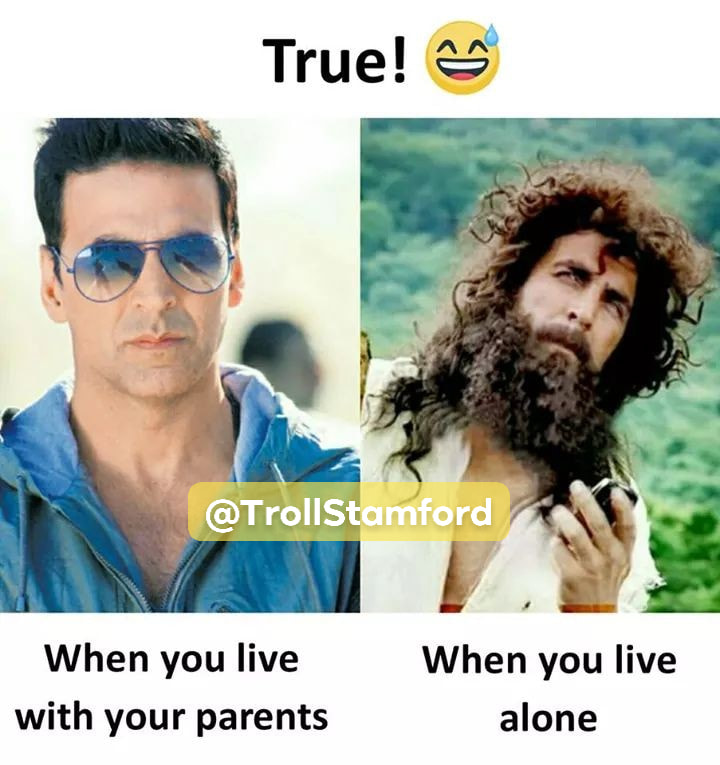
Caption: True    when you live with your parents     When you live alone
Label: non-hate